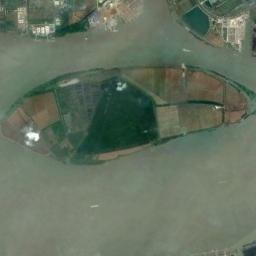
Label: island